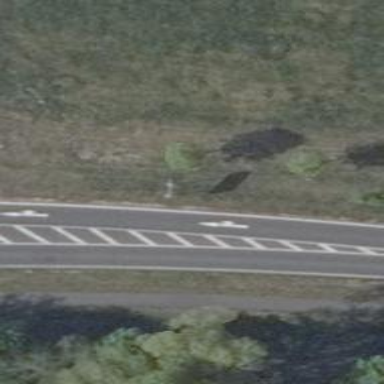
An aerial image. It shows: Secondary road with asphalt surface.